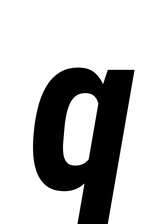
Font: Roboto-Italic_Condensed_Bold_Italic